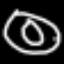
Label: donut